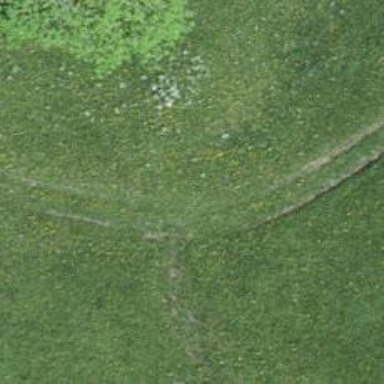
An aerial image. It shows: Grass track road with grade 5 tracktype.